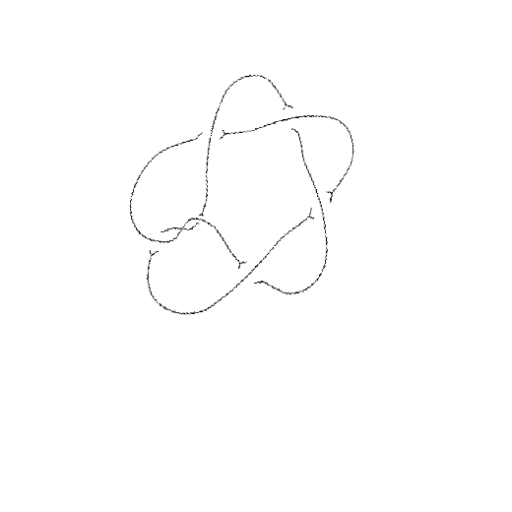
Crossing number: 7